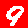
Digit: 9